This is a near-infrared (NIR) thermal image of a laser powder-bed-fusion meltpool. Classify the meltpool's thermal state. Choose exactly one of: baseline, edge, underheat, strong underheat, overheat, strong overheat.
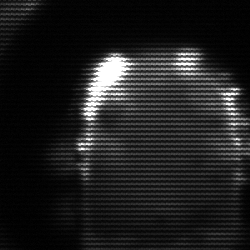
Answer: baseline